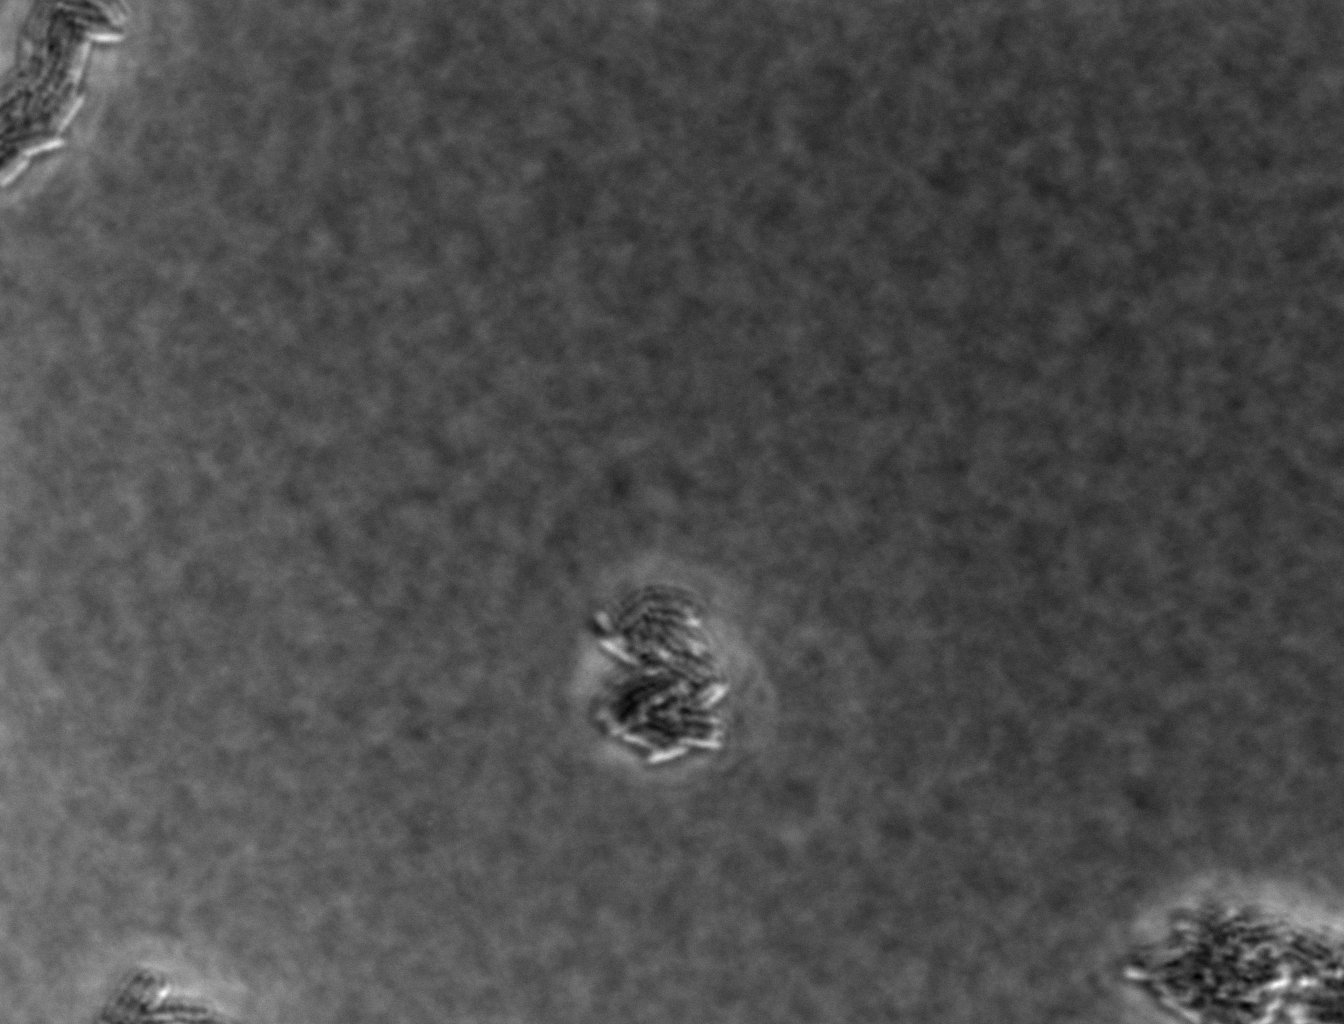
various_fewshot